Question: I have a map, which I want to display.
It consists of a standard map (OSM, Google or Bing) and a layer, provided by Openseamap.org.
This layers produces seamarks as images for a map.
This should look like this (more or less, without the pink screen):

I am trying to transfer this to OpenLayers3.
The JavascriptCode I used is:
'''
var map = new ol.Map({
target: 'map',
layers: [
new ol.layer.Tile({
source: new ol.source.OSM()
}),
new ol.layer.Tile({
source: new ol.source.XYZ({
url: 'http://tiles.openseamap.org/seamark/{z}/{x}/{y}.png',
crossOrigin: 'null'
})
})],
view: new ol.View2D({
center: ol.proj.transform([12.1, 54.18], 'EPSG:4326', 'EPSG:3857'),
zoom: 13
})
});
'''
Which is called by the Map:
'''
<div id="map" class="map"></div>
'''
I have a <URL> to experiment with. I just can't seem to get the SeamarkLayer working, although Firebug tells me, when they don't find the seamarks as images, like in the screen with the pink square.
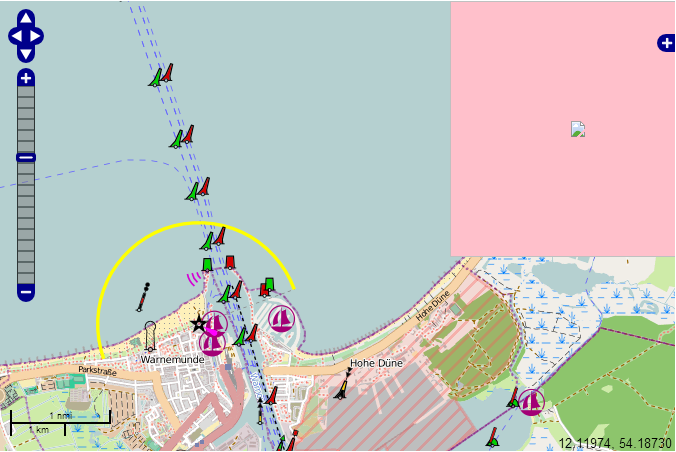
Answer: The problem was the CORS header of tiles.openseamap.org.
The solution is the following, thanks to some help on GitHub of the OpenLayers3!
The resource from 'http://tiles.openseamap.org' are not cross-origin compatible.
Two options: enable the <URL>